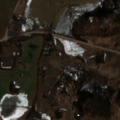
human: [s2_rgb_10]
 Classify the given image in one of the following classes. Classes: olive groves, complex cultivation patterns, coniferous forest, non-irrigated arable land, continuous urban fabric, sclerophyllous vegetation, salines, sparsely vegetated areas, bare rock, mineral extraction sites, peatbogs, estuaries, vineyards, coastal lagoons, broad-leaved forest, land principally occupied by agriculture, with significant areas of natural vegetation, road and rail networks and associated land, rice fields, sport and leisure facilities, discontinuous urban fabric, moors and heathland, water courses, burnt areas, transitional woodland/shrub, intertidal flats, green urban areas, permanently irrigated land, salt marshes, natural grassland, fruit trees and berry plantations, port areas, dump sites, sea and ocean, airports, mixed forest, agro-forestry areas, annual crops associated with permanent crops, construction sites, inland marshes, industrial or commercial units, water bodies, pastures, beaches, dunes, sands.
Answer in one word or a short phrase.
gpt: non-irrigated arable land, land principally occupied by agriculture, with significant areas of natural vegetation, mixed forest, inland marshes, water bodies